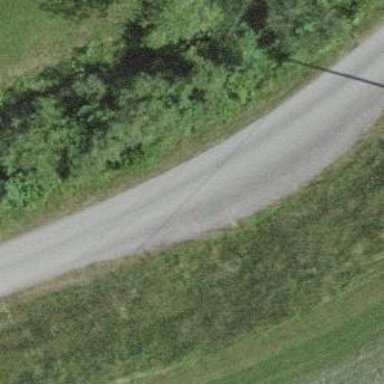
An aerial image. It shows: Passing place on the road.